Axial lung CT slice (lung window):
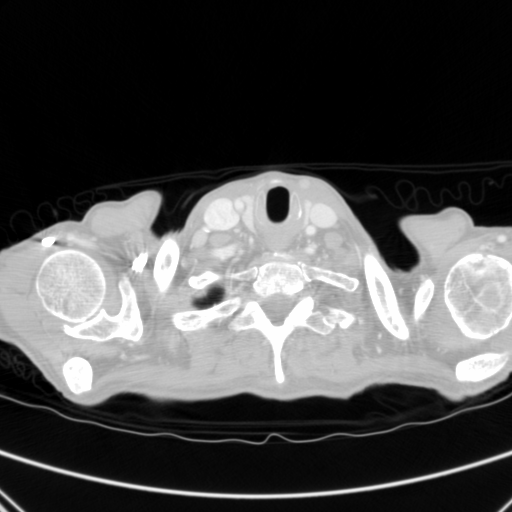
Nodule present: no